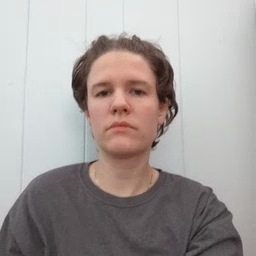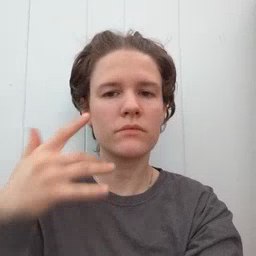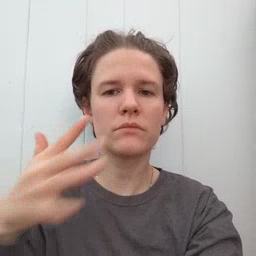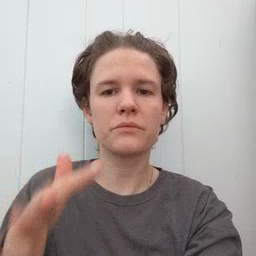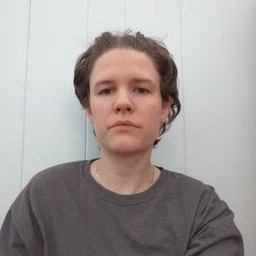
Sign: noisy